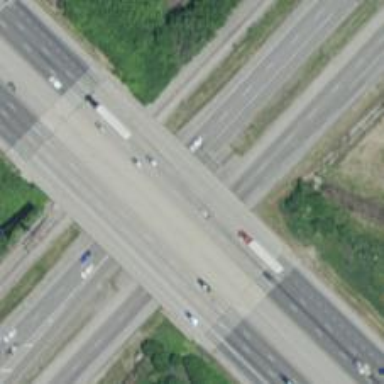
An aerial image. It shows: Motorway bridge.